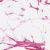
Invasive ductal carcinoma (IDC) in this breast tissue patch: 0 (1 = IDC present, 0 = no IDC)